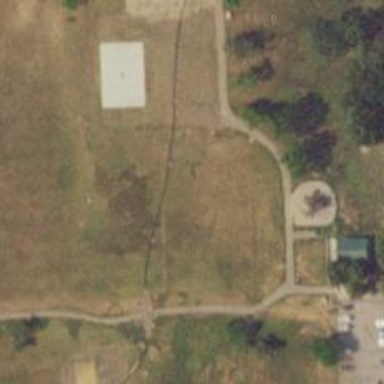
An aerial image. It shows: Disc golf basket.